Question: See this photo:

Is this a bug or the standard?
PS: mouseover after args is just a label.
# Event listener
'''
$ ->
$('.bigger-on-hover').hover (event) ->
console.log 'args'
console.log arguments
console.log @
window.x = arguments
window.y = @
console.log 'args'
console.log 'mouseover'
console.log event.type
'''
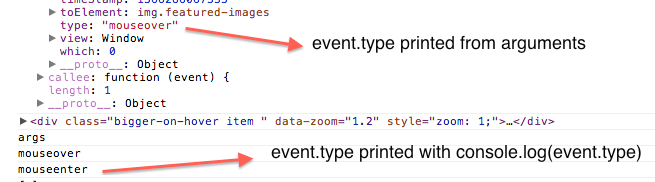
Answer: mouseenter is in Internet Explorer only, but jQuery mimics it in other browsers.
your 'event' is actually the jQuery event, so its type is 'mouseenter'.
To see the native event, use 'event.originalEvent'. You can see its type with 'console.log(event.originalEvent.type)'. In non-IE, that type is 'mouseover'.
jQuery listened for that mouseover event, and when it heard it, it checked to see if the mouse pointer was already over that element, found that it wasn't, and then fired a jQuery mouseenter event. It then changed the event back to 'mouseover' so that it would have normal effects as it bubbled.
When you use '.hover()', jQuery listens for these enter and leave events to trigger it on and off.